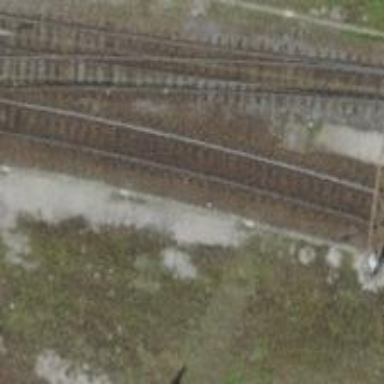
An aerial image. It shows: Railway yard with one track. The railway is electrified with contact line.